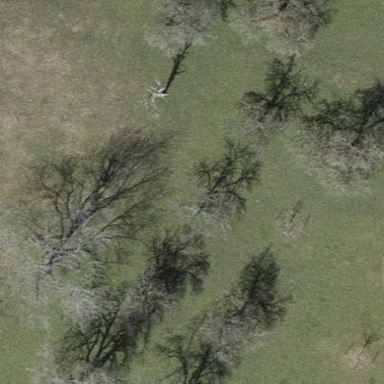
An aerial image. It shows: Orchard.